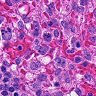
Metastatic tissue present: no